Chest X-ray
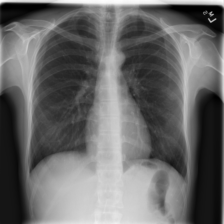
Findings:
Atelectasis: negative
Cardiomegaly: negative
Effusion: negative
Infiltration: positive
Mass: negative
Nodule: negative
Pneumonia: negative
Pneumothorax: negative
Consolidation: negative
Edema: negative
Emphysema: negative
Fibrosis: negative
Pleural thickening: negative
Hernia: negative